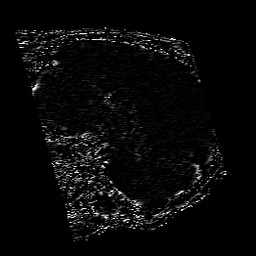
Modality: SWI
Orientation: sagittal
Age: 54
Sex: male
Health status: ill
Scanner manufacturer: philips
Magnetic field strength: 3 T
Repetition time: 0.031 s